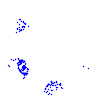
Particle: electron